Question: How can we create a 3-column layout, Fluid - Fixed - Fluid, as shown in the picture below. Is there more than one option? If so, what are the pros and cons of each?
: Feel free to add more answers if they are different to the three I've already posted. Also, I know this has been asked before, but I can't find anywhere with all three answers that is up to date.

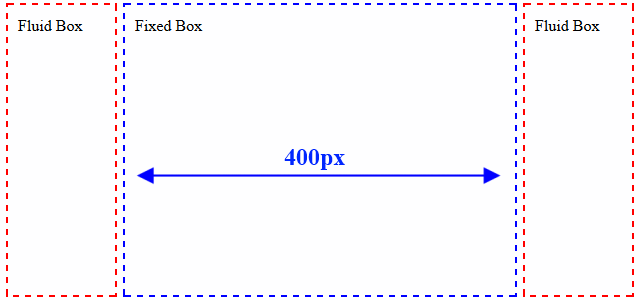
Answer: # Options
There are ways of doing this, all using different CSS and having different levels of complexity and browser compatibility. In all , we start with three 'div's which create our three columns.
- Most compatible, longest code.
- Medium compatible, medium code.
- Least compatible, shortest code.
All will produce what we want, as shown in the screenshot below:

## EDIT:
There is a Method 4, suggested by 'vals', which uses the CSS 'Flexbox' Model. See his answer for details.
---
# Method 1 - Extra Inner div
Insert an extra 'div' inside the left and right fluid columns.
This method has the best compatibility, even back to IE6.
We have to insert an extra 'div', and the CSS is the longest of all three methods.
<URL>
### HTML:
'''
<div class="wrap">
<div class="fluid left">
<div class="inner">
Fluid Box
</div>
</div>
<div class="fixed">
Fixed Box
</div>
<div class="fluid right">
<div class="inner">
Fluid Box
</div>
</div>
</div>
'''
### CSS:
'''
.wrap {
overflow:hidden;
}
.wrap div {
height:300px;
float:left;
}
.fixed {
background-color:lightblue;
width:500px;
}
.fluid {
background-color:orange;
width:50%;
}
.left {
margin-left:-250px;
}
.left .inner {
margin-left:250px;
}
.right {
margin-right:-250px;
}
.right .inner {
margin-right:250px;
}
'''
---
# Method 2 - Use box-sizing CSS Styling
If you are willing to use some CSS3, you can set the left and right fluid columns to have 'box-sizing:border-box;'. This lets use take the 'margin' from the Method 1's inner 'div's, and place it as padding in the outer 'div's, without interfering with their 'width's. 'box-sizing' isn't supported by all older browsers though.
The code is cleaner, because we don't have an extra inner 'div'. The CSS is slightly cleaner as well.
Browser compatibility. We are going to <URL>.
<URL>
### HTML:
'''
<div class="wrap">
<div class="fluid left">
Fluid Box
</div>
<div class="fixed">
Fixed Box
</div>
<div class="fluid right">
Fluid Box
</div>
</div>
'''
### CSS:
'''
.wrap {
overflow:hidden;
}
.wrap div {
height:300px;
float:left;
}
.fixed {
background-color:lightblue;
width:500px;
}
.fluid {
background-color:orange;
width:50%;
-webkit-box-sizing:border-box;
-moz-box-sizing:border-box;
box-sizing:border-box;
}
.left {
margin-left:-250px;
padding-left:250px;
}
.right {
margin-right:-250px;
padding-right:250px;
}
'''
---
# Method 3 - Use calc() for width
Following the trend, we can use a method which involves even newer CSS, for even cleaner but less backward-compatible code. If we calculate the 'width' of the left and right fluid columns using 'width:calc(% - px)', we don't need 'box-sizing', or extra 'div's.
The CSS is even cleaner and shorter than in method 2.
Browser compatibility. Not only do we lose older versions of IE, we lose all but the very <URL>.
<URL>
### HTML:
'''
<div class="wrap">
<div class="fluid">
Fluid Box
</div>
<div class="fixed">
Fixed Box
</div>
<div class="fluid">
Fluid Box
</div>
</div>
'''
### CSS:
'''
.wrap div {
height:300px;
float:left;
}
.fixed {
background-color:lightblue;
width:500px;
}
.fluid {
background-color:orange;
width:-webkit-calc(50% - 250px);
width:-moz-calc(50% - 250px);
width:calc(50% - 250px);
}
'''
---
# Summary
- Most compatible, longest code.
- Medium compatible, medium code.
- Least compatible, shortest code.